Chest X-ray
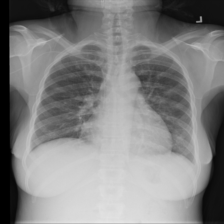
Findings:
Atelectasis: negative
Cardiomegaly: positive
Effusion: negative
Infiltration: negative
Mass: negative
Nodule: negative
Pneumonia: negative
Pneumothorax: negative
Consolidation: negative
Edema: negative
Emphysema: negative
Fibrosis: negative
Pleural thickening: negative
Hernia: negative